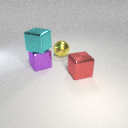
large cyan metal cube above large purple metal cube